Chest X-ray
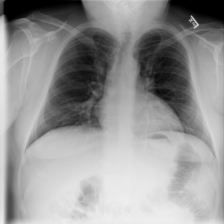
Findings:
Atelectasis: negative
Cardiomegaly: negative
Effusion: negative
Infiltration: negative
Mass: negative
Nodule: negative
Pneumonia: negative
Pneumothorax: negative
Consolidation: negative
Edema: negative
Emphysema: negative
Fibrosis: negative
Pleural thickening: negative
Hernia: negative